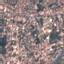
Land use / land cover class: Residential